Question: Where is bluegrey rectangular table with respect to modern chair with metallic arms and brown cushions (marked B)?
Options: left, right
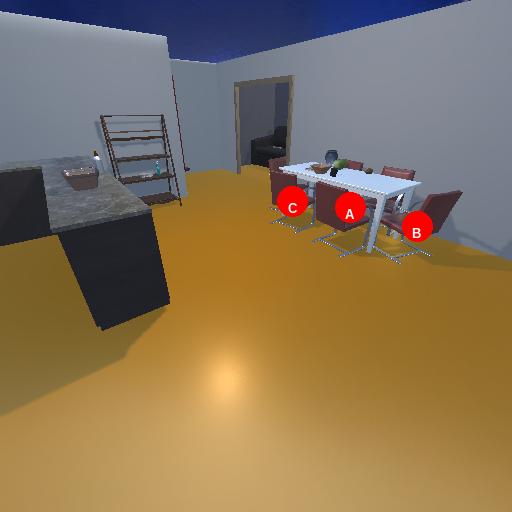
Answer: left